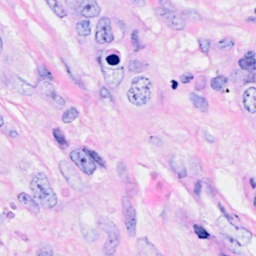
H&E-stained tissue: Breast